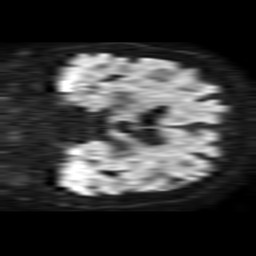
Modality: TRACE
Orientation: coronal
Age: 83
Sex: female
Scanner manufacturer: philips
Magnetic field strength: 1.5 T
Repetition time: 3.393 s
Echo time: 0.06922 s